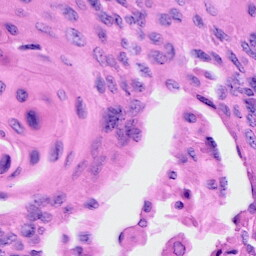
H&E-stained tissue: Cervix